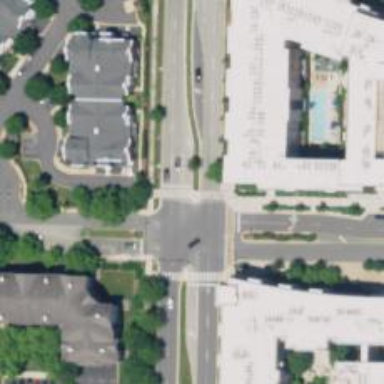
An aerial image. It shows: Footway crossing.